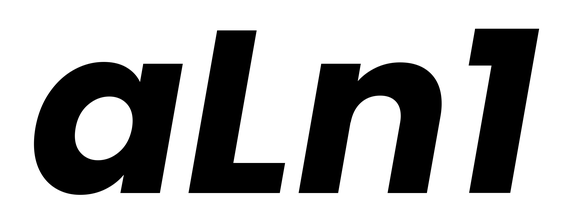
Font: Poppins-BoldItalic